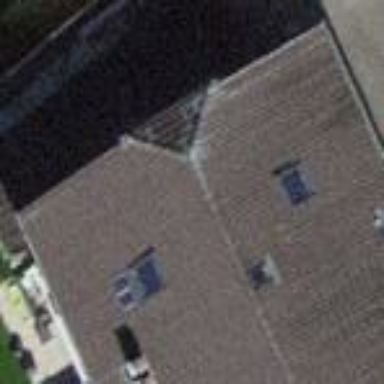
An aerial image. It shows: Building with tiled roof.